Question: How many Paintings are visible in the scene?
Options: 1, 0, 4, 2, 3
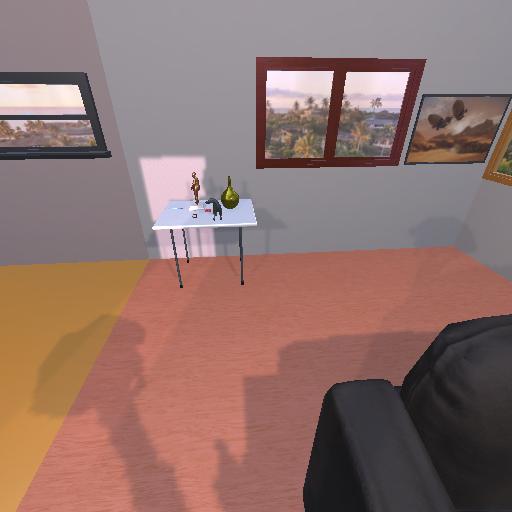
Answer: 1